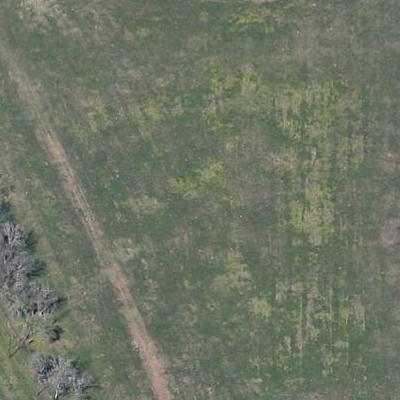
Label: aGrass